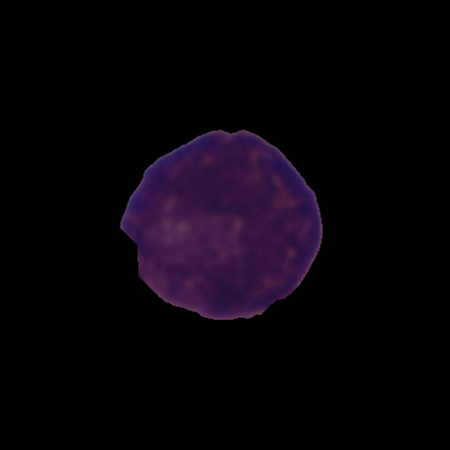
Label: cancer